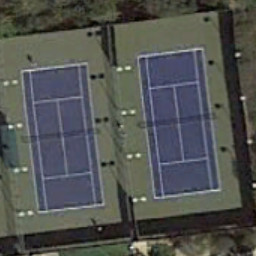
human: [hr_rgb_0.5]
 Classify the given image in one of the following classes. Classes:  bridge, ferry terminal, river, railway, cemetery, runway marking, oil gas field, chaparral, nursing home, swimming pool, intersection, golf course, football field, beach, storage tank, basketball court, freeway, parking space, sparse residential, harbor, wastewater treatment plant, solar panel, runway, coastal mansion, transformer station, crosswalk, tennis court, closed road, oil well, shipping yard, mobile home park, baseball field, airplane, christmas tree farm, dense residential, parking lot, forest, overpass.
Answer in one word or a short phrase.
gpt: tennis court